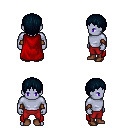
a pixel art fantasy rpg character, male body template, dark elf, purple skin, red cape, red pants, raven plain hairstyle, leather bracers, brown shoes, four views (front, back, left, right), 2x2 character sprite sheet, small pixel art, hard edges, no anti-aliasing